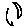
Label: moon